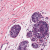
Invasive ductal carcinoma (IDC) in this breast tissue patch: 0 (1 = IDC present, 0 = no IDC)